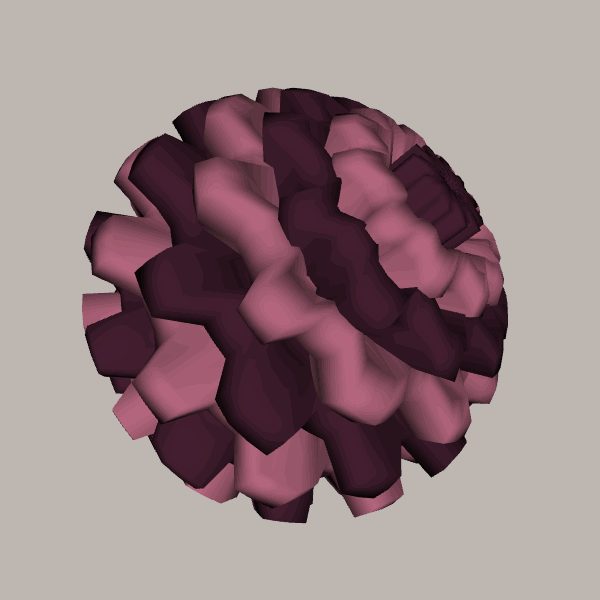
Background: light